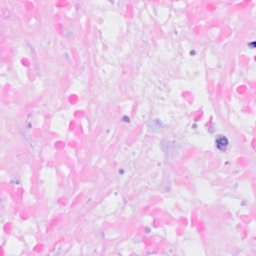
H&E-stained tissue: Breast